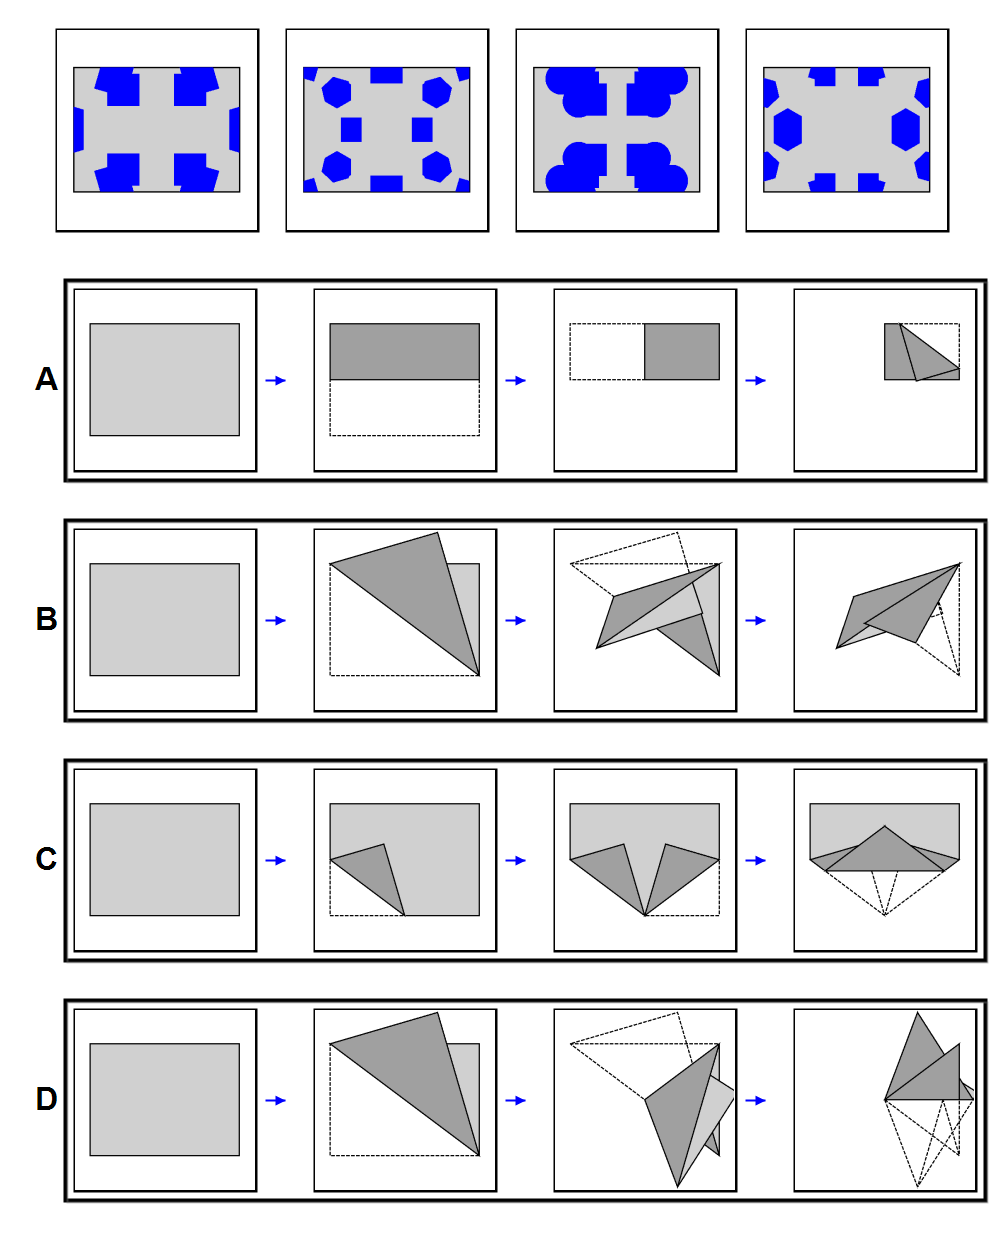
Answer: A